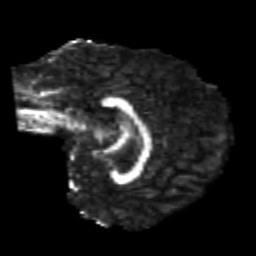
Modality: FA
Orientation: sagittal
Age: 21
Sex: male
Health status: healthy
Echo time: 0.074 s